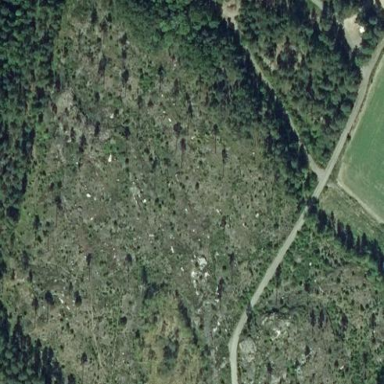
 likely man-made clearing in the landscape."